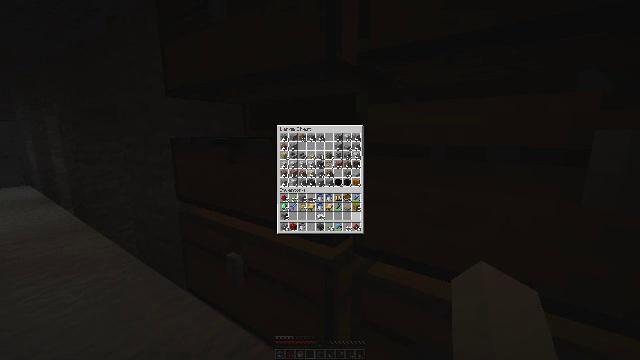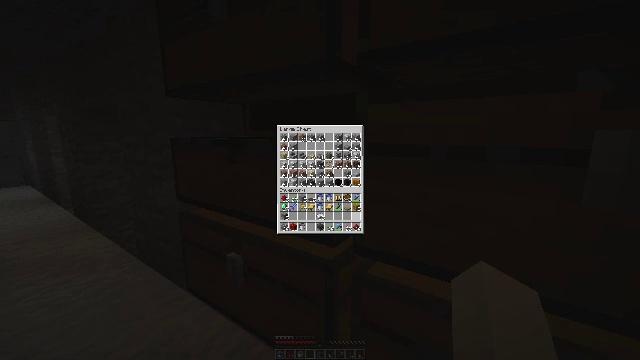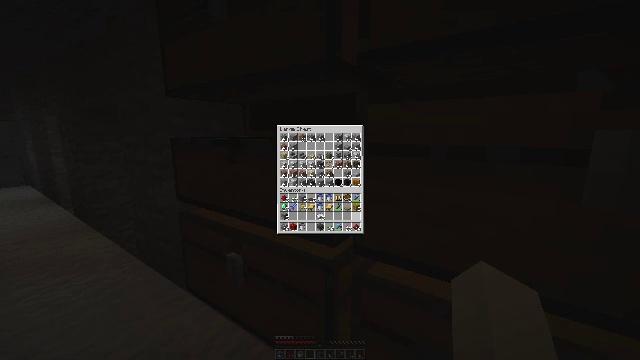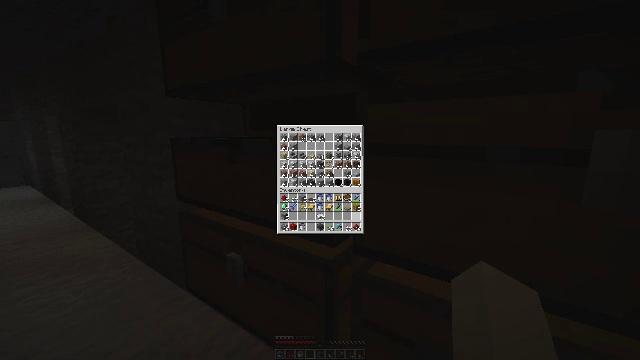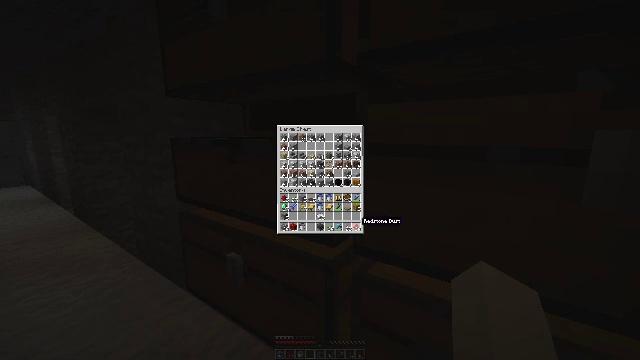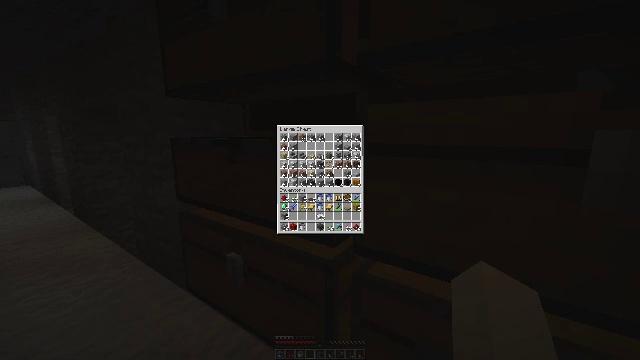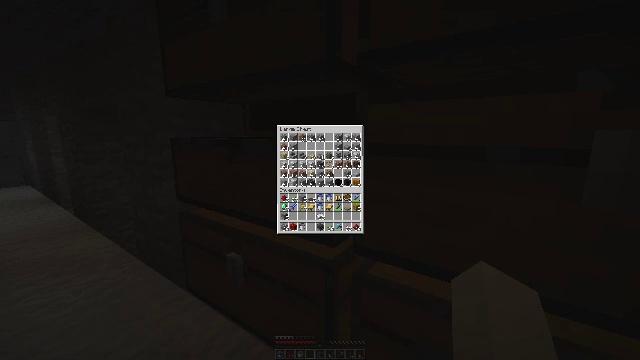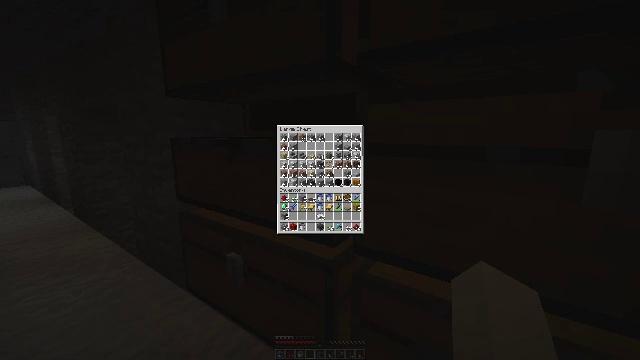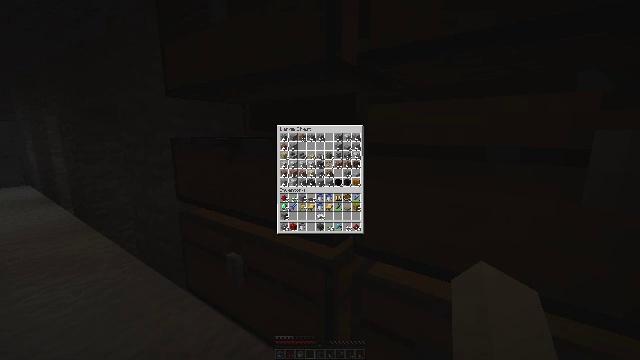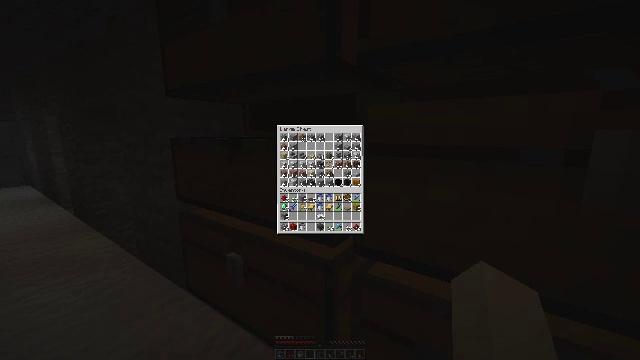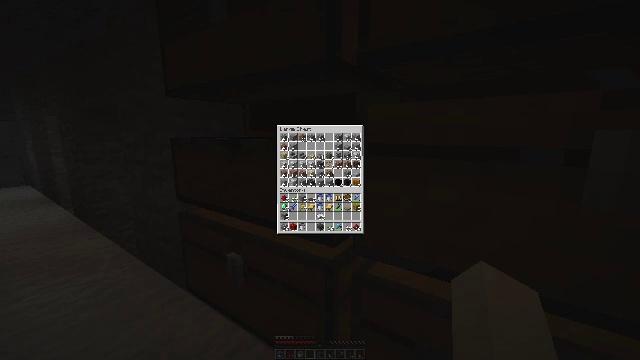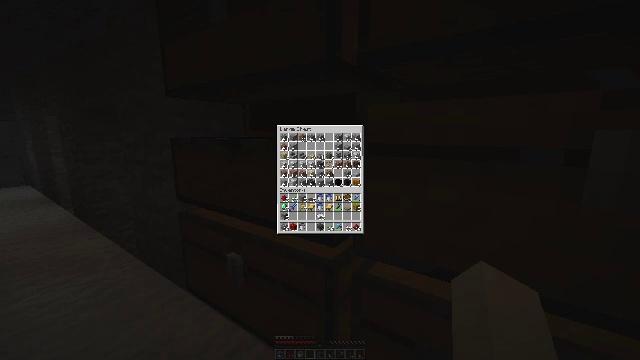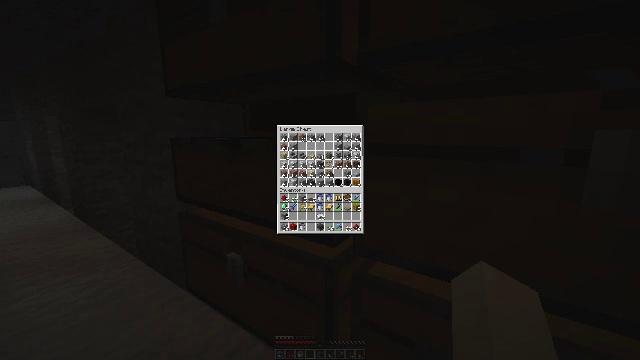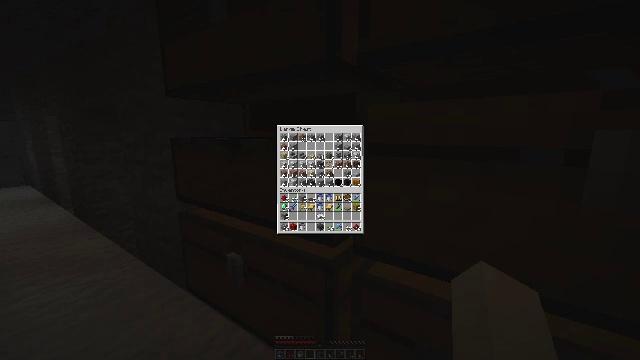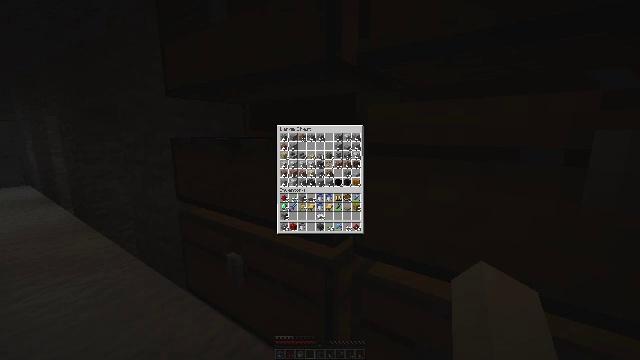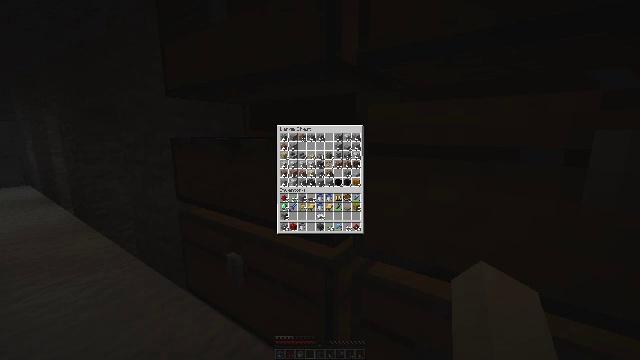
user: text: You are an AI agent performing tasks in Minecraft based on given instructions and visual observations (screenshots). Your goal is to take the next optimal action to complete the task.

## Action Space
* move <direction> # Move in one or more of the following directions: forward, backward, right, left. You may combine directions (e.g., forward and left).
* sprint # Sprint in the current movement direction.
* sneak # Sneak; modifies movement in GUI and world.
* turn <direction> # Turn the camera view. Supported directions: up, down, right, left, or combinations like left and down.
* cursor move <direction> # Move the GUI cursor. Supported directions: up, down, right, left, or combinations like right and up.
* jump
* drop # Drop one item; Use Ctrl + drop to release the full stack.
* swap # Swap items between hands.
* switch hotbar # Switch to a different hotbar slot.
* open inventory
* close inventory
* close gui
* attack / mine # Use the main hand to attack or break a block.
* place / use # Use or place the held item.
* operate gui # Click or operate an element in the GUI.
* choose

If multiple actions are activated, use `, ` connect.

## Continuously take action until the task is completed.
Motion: motion action
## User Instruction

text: Gather the grindstone to use later.
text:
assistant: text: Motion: no_op
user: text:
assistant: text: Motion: no_op
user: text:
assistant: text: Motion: no_op
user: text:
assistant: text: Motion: turn down
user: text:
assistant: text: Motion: turn right and down
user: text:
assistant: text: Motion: no_op
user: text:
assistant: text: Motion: no_op
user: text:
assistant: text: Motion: no_op
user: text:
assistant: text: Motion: no_op
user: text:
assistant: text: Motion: no_op
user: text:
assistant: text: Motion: no_op
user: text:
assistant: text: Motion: no_op
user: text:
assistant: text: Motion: no_op
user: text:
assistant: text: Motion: no_op
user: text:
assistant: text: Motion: no_op
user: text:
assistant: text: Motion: no_op
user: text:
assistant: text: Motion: no_op
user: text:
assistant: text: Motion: no_op
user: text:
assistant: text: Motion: no_op
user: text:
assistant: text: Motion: no_op
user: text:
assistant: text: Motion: no_op
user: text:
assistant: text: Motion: no_op
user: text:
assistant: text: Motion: no_op
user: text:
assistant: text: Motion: no_op
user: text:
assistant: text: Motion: no_op
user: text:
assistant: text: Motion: no_op
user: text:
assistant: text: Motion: no_op
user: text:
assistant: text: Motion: no_op
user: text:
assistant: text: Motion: no_op
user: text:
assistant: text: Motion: no_op